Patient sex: M
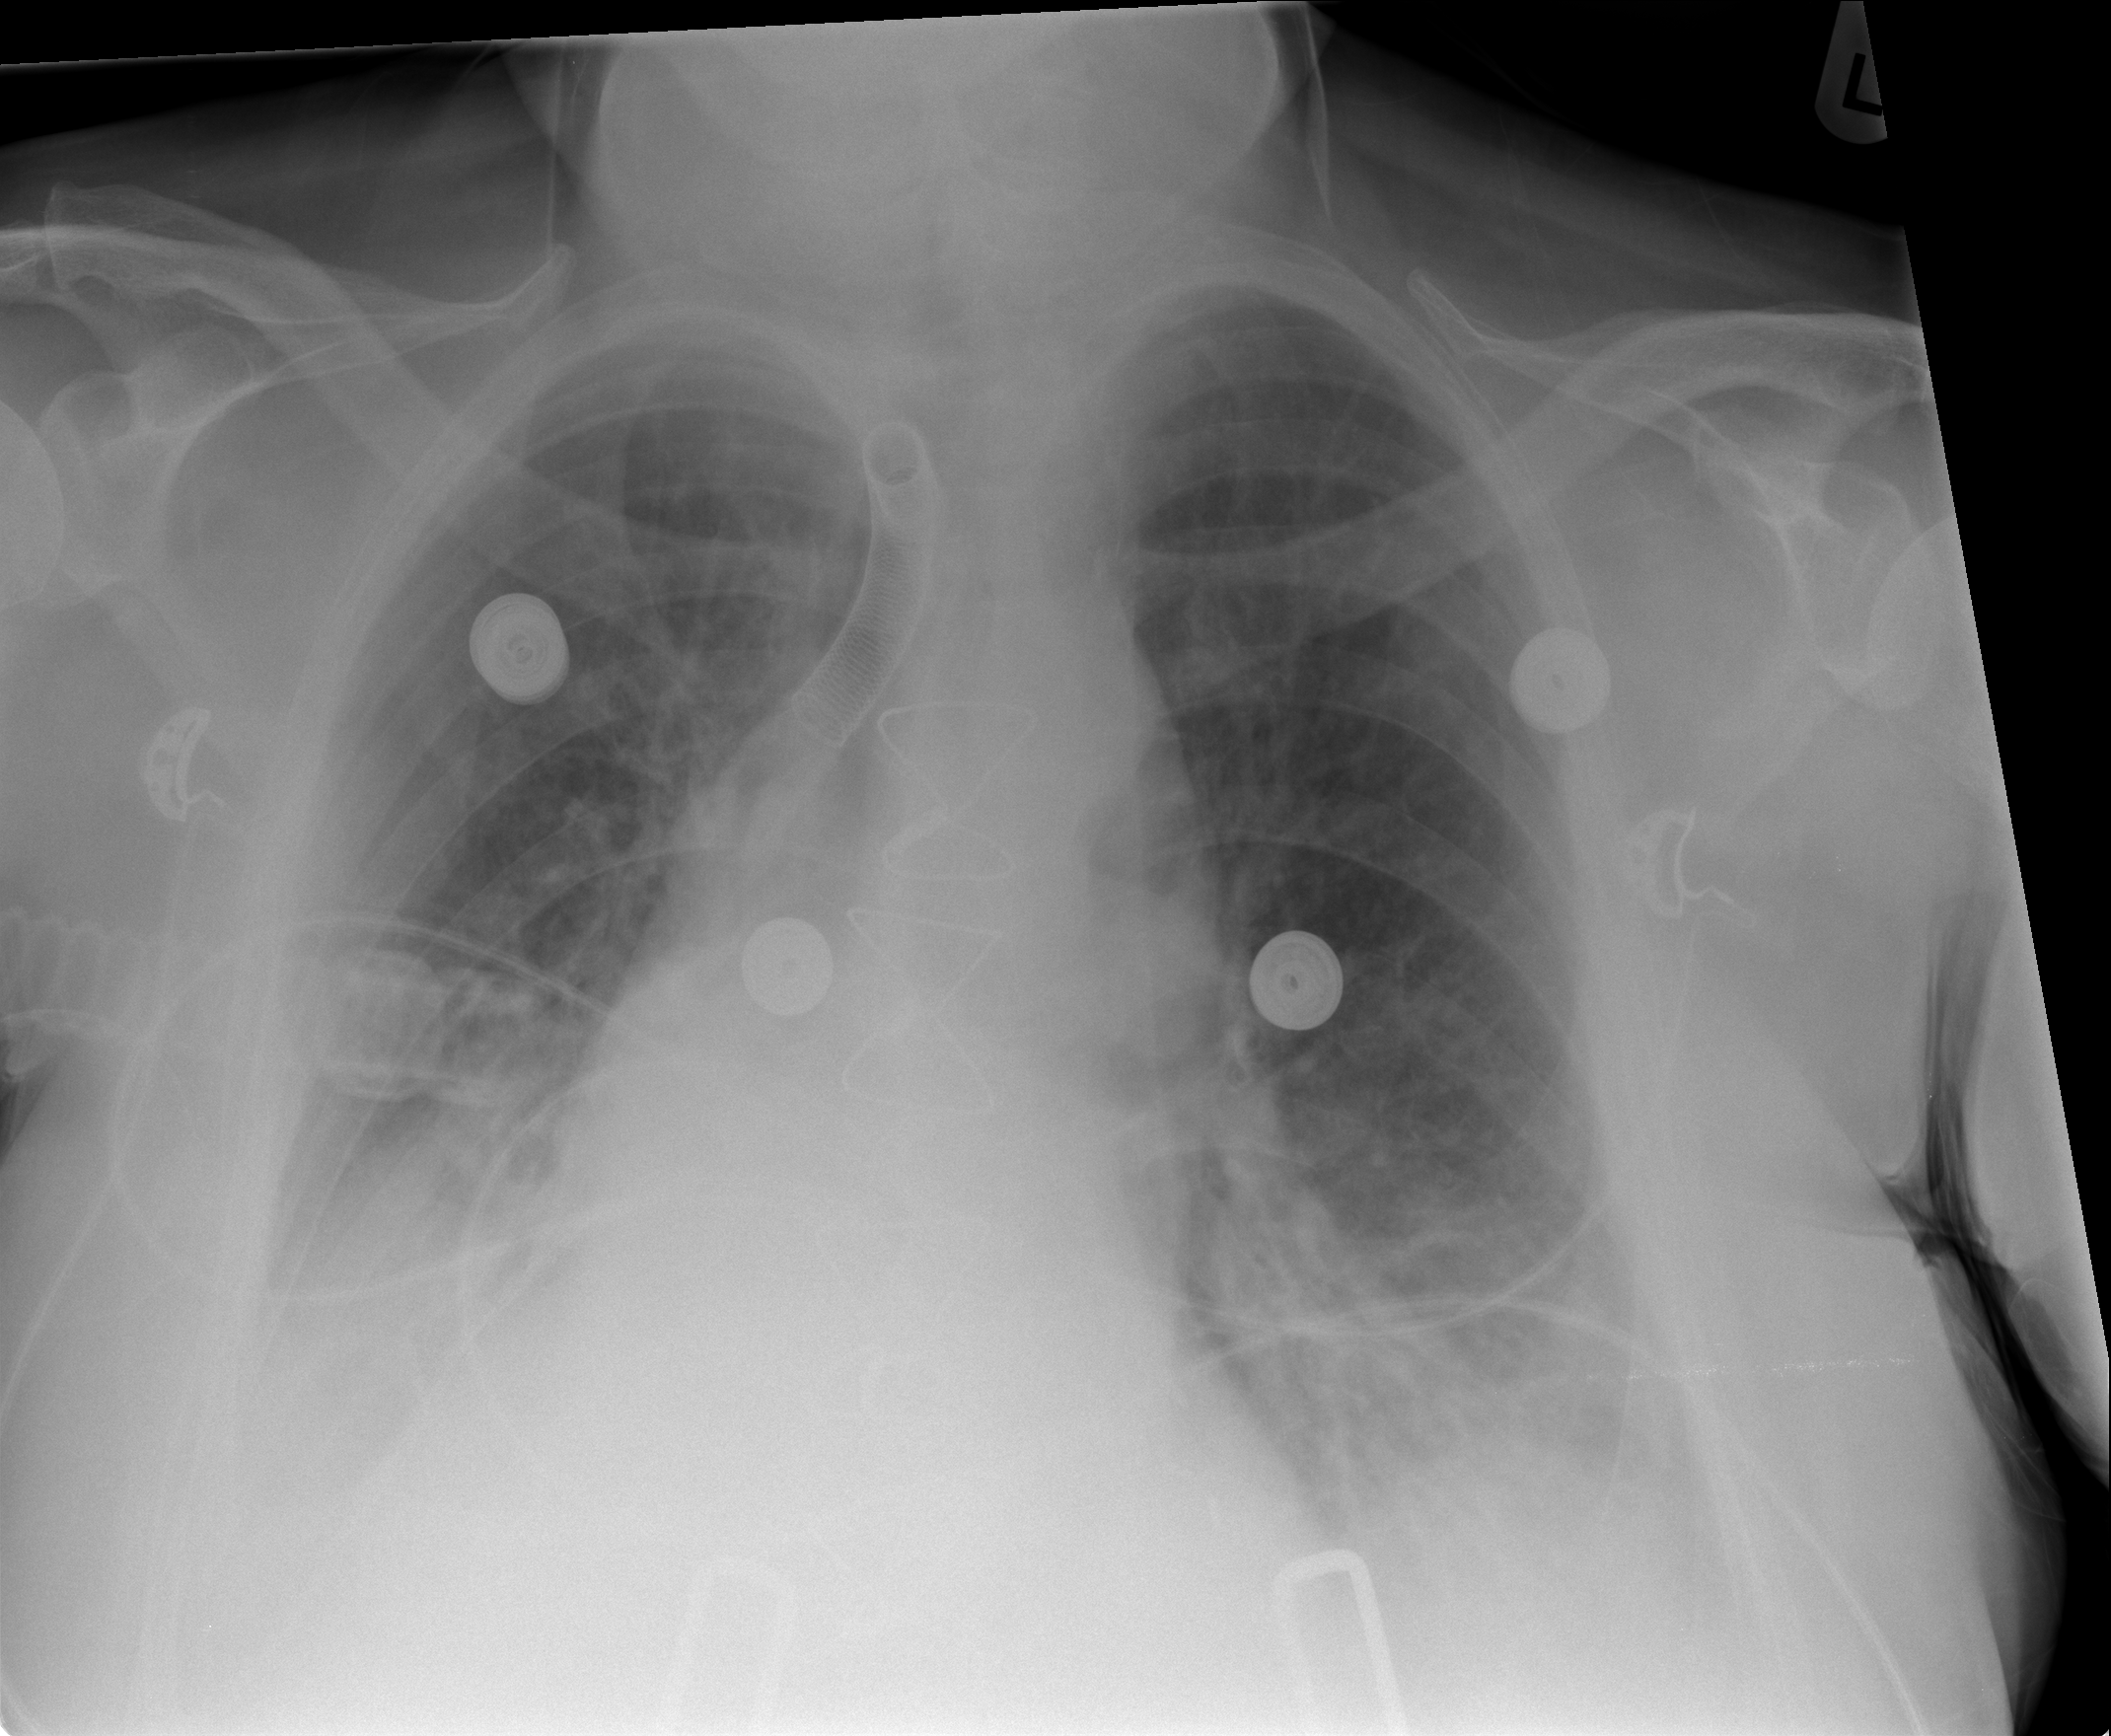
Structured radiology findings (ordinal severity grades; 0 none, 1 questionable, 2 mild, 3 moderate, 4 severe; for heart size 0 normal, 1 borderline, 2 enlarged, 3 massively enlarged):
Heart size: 2
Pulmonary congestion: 2
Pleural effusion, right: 2
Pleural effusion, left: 2
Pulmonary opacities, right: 1
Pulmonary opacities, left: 1
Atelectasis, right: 2
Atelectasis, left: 2